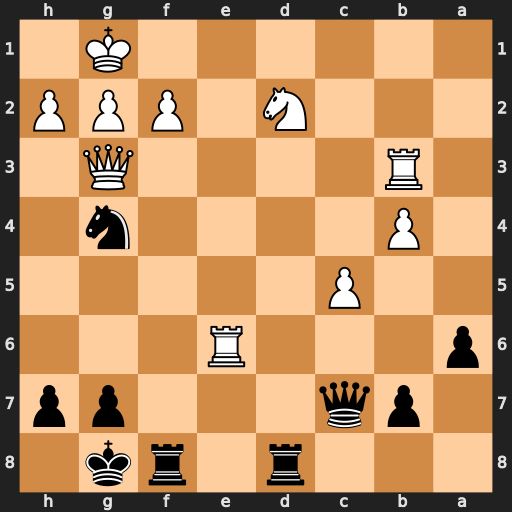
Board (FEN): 3r1rk1/1pq3pp/p3R3/2P5/1P4n1/1R4Q1/3N1PPP/6K1
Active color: b
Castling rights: -
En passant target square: -
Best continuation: Qxg3 Rxg3 Rxd2